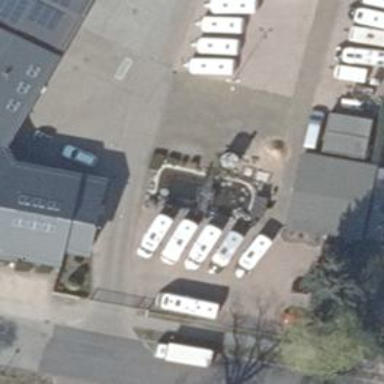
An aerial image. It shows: Shop housed in caravan.